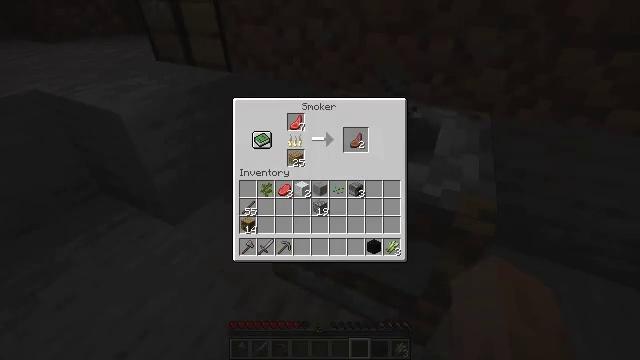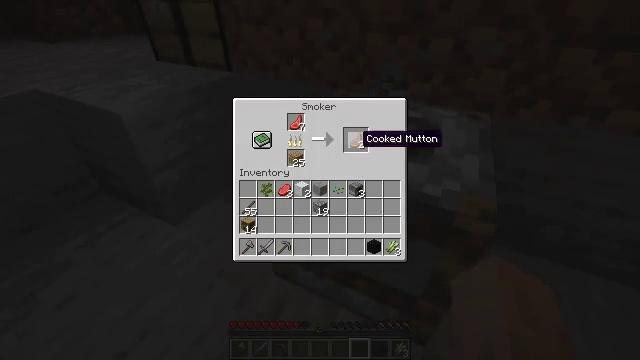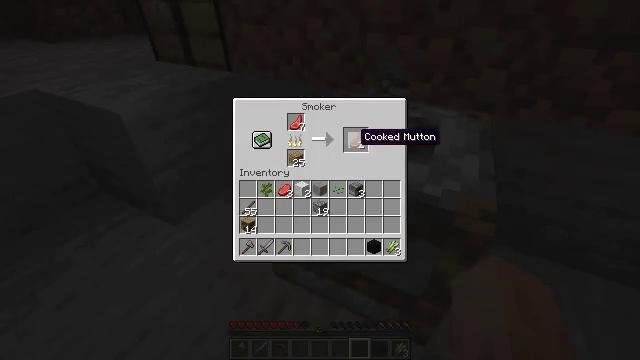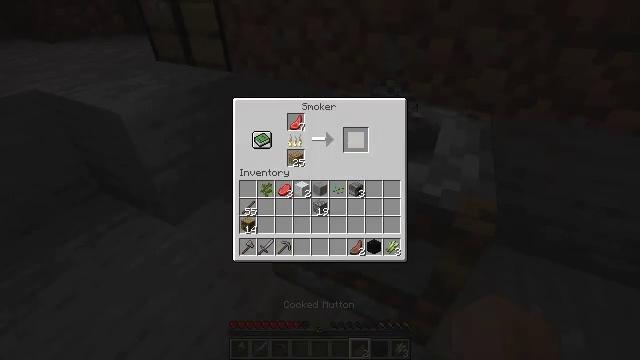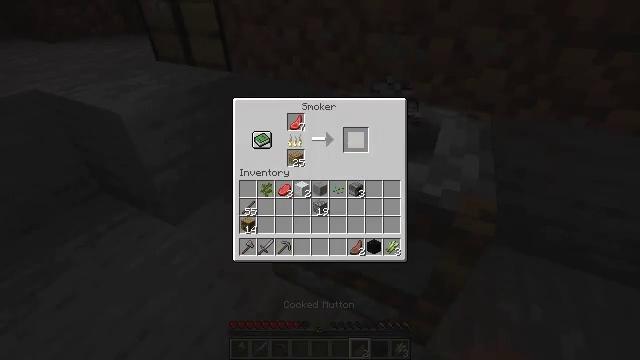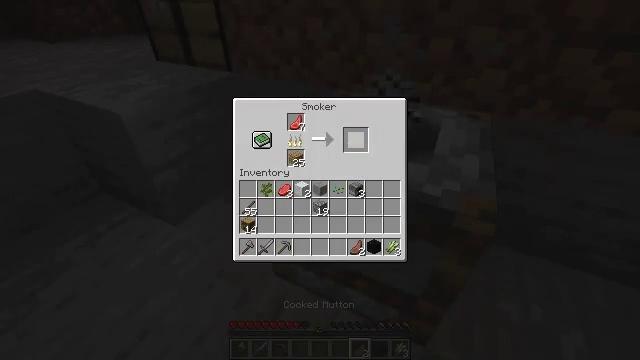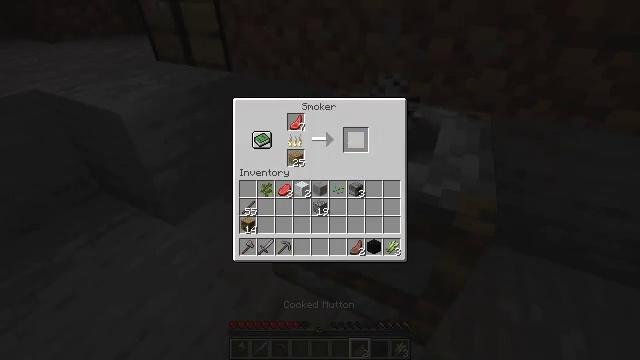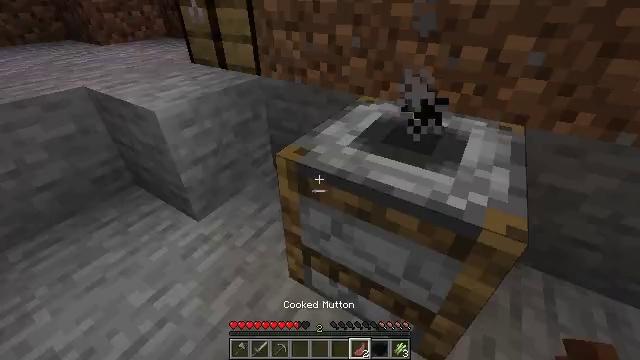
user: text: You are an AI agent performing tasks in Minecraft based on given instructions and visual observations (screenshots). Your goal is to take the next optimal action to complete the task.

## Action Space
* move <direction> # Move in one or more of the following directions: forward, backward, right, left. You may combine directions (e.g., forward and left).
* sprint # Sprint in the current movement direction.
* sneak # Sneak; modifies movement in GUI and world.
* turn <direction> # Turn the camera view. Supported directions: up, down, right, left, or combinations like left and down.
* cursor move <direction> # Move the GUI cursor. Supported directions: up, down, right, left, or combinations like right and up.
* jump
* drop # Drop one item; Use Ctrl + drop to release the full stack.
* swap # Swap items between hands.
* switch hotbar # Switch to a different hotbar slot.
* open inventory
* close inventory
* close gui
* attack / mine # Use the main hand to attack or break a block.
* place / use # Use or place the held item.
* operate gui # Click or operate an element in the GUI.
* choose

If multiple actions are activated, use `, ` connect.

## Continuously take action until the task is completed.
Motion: motion action
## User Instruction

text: craft item air
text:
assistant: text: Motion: sneak, cursor move left
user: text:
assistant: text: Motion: sneak
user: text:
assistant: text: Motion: sneak, operate gui
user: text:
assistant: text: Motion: sneak, operate gui
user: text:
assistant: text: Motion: sneak
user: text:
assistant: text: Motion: sneak
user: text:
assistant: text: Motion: cursor move left and up
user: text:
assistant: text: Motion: close gui